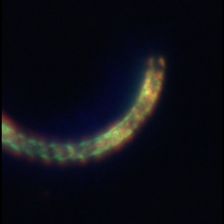
Taxon: Guinardia
Group: Diatoms